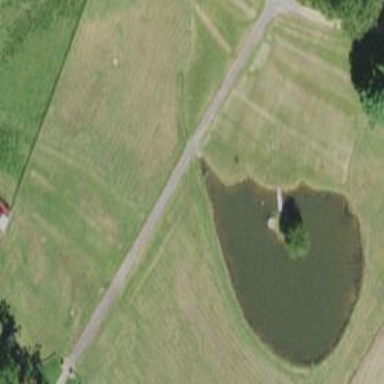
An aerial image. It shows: Pond surrounded by natural water.